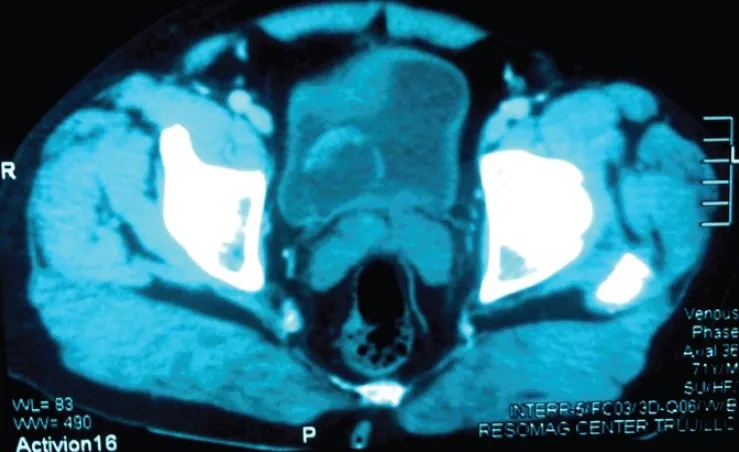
Scan: observe at the intravesical level, a hypodense saccular image (2.5 x 4 cm) with irregular mural thickening at the anterior-superior edge.
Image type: radiology (ct)